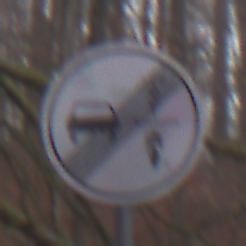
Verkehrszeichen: EndeVerbotUeberholenEinspurigeFahrzeuge
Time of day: Midday
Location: Outdoor (Nature)
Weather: Overcast
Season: Autumn
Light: Natural